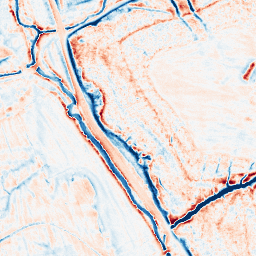
Category: edge_preserving
Decomposition family: anisotropic_diffusion
Decomposition parameters: iterations: 50
kappa: 50
gamma: 0.1
Upsampling method: bspline
Upsampling parameters: scale: 8
Upsampling scale: 8